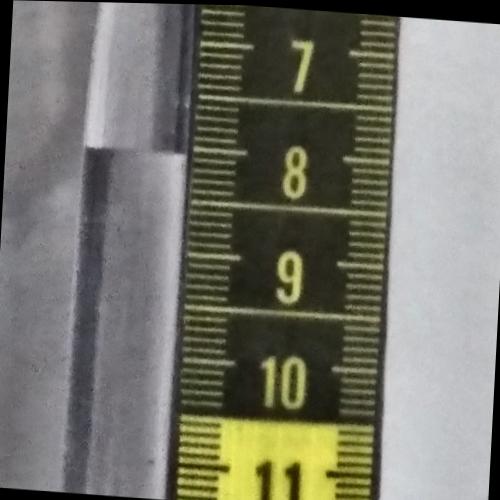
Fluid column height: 8.1 cm